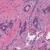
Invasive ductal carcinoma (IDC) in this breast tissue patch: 1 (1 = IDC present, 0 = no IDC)